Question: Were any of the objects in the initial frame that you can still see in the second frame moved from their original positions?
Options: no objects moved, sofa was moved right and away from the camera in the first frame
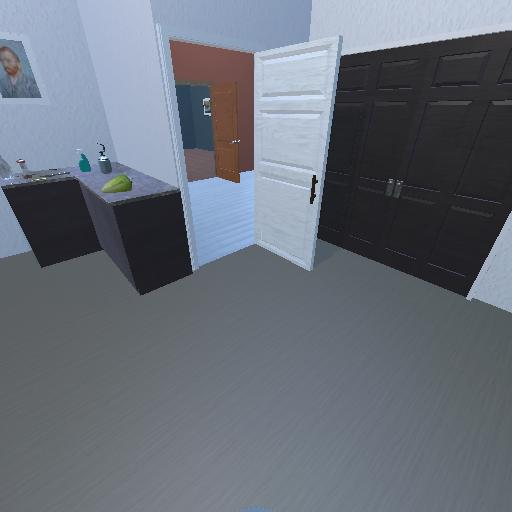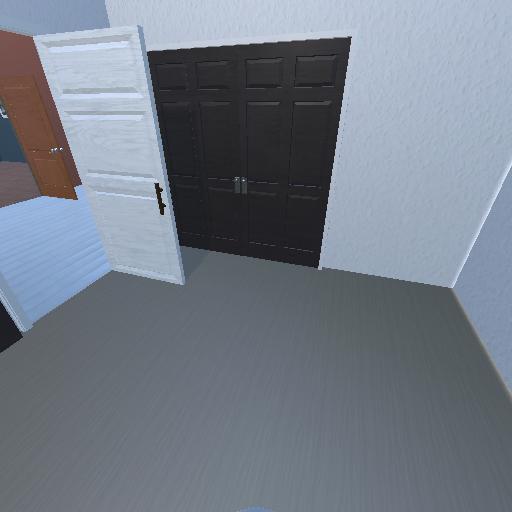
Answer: no objects moved